Question:
I have 2 parent child groups:
- -
AttributeGroups are also related with ProductTypeGroups, and Attributes are related with ProductTypes. I do this through 2 bridging tables.
However, the remaining dimension is that the 2 bridge tables must keep integrity too - Attribute and ProdcutType must stay true to their group hierarchy.
My first though, was to create a trigger on ProductTypes_Attributes that join the 6 tables together and checkes for existence but there could be easier or more robust solutions I'm not aware of as a SQL newbie.
I'd appreciate any advice with regard to better, or just alternative ways of managing this relationship.
Thanks in advance.
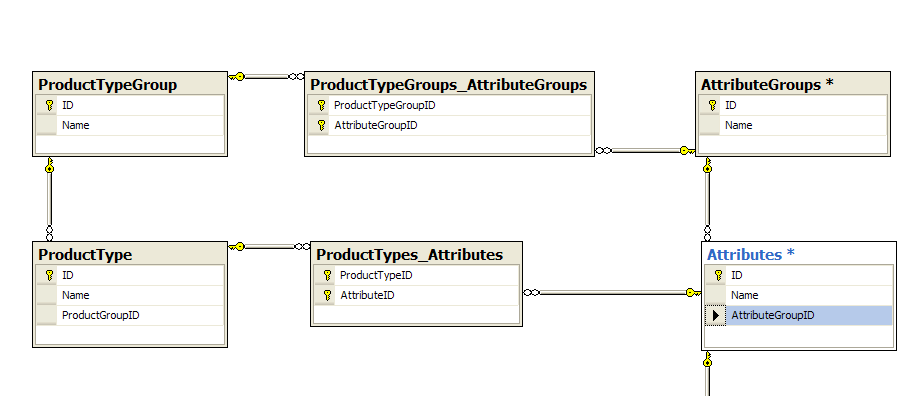
Answer: You can add 'ProductTypeGroupID' and 'AttributeGroupID' into the 'ProductTypes_Attributes' table.
You can then declare superkeys on 'ProductType' ('ID', 'ProductGroupID') and 'Attributes' ('ID', 'AttributeGroupID'), and reference these keys via new foreign keys from the 'ProductTypes_Attributes' table. This ensures that these two new columns are always populated correctly.
You can then add an additional foreign key from 'ProductType_Attributes' to 'ProductTypeGroups_AttributeGroups' that ensures that the specific combination exists.
So, two new columns and 3 new foreign key constraints and then you can be sure of no invalid combinations. What you might need to do then is to replace 'ProductType_Attributes' with a view that continues to only expose your original columns and then a set of triggers that maintains the new columns "behind the scenes" so that existing code doesn't need to be aware of how this enforcement is taking place.
---
I.e. you declare a unique key constraint across both columns, even though 'ID' alone is sufficient to uniquely identify each row, the usual criteria for something to be a key. This allows both columns to be referenced by a single foreign key constraint.